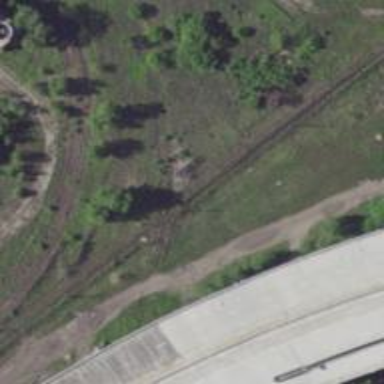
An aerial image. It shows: Disused railway spur service.